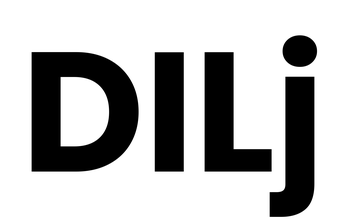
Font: Poppins-Bold